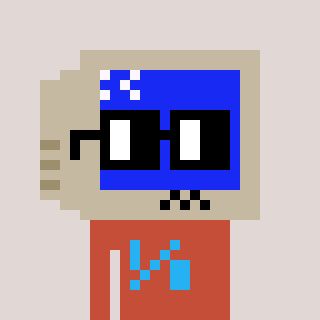
a pixel art character with square black glasses, a old monitor-shaped head and a rust-colored body on a warm background